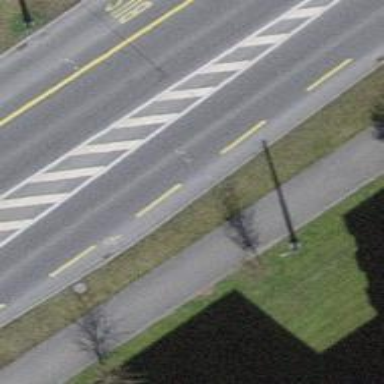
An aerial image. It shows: Asphalt road classified as primary highway. The road has trolley wire for trolley buses.